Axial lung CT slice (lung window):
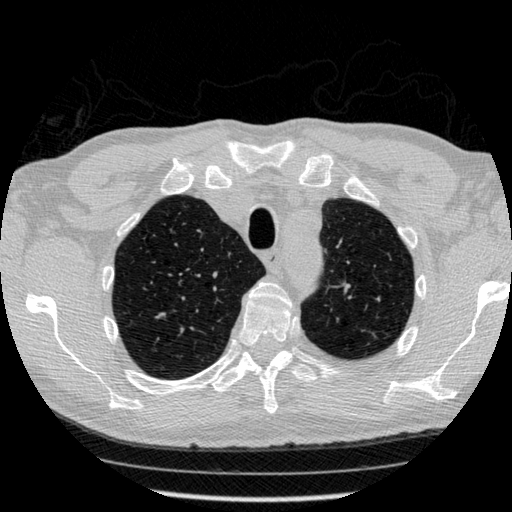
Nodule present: no